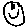
Label: smiley face